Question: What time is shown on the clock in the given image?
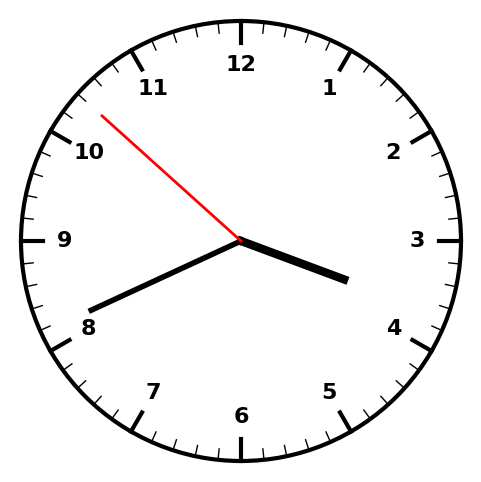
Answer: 03:40:52